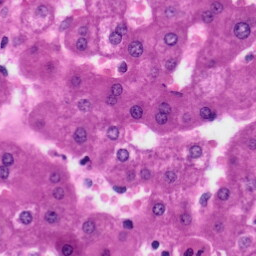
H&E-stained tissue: Liver